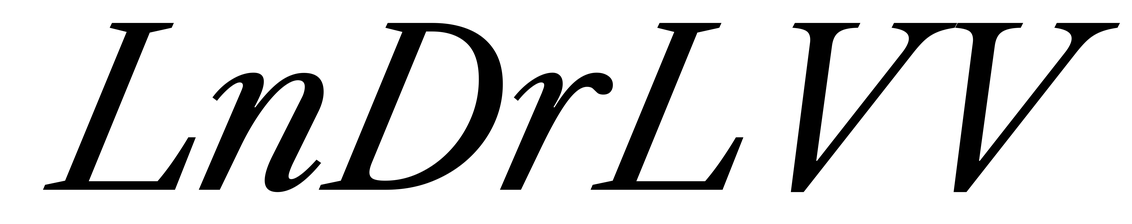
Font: LibreCaslonText-Italic_Italic